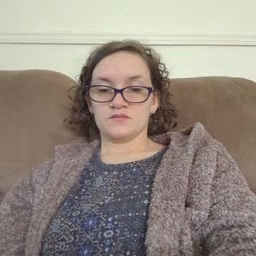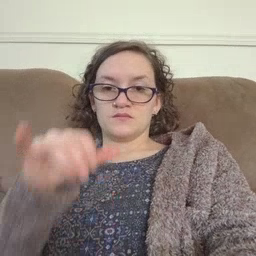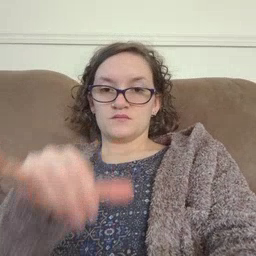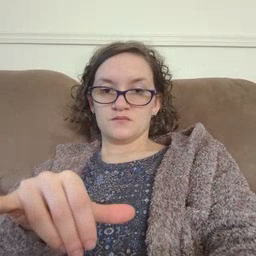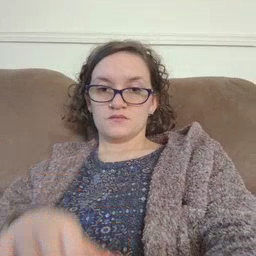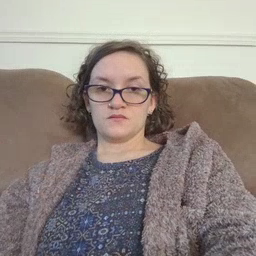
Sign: stay